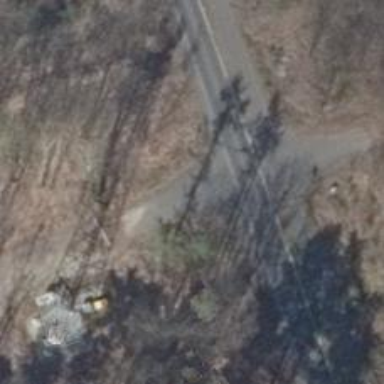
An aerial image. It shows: Unclassified road with asphalt surface and embankment.